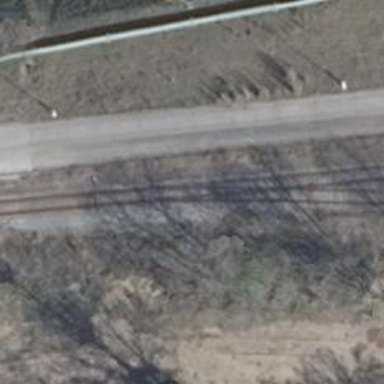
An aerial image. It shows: Railway switch.